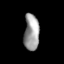
Tissue: lung
Cell type: Epithelial cells
Senescence score: 0.6231
Nuclear area (px): 539
Mean DAPI intensity: 156.199